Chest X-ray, PA view. Patient: 56 years old, sex F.
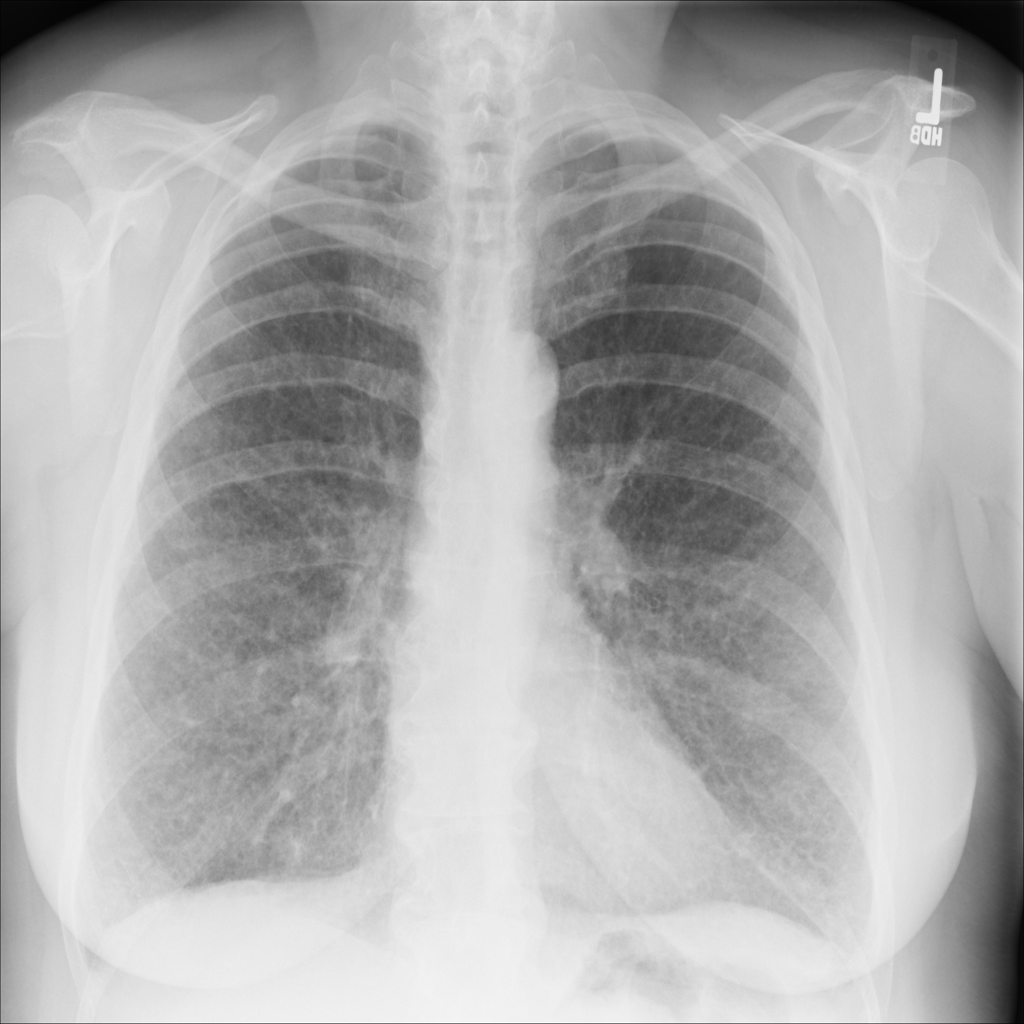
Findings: No Finding